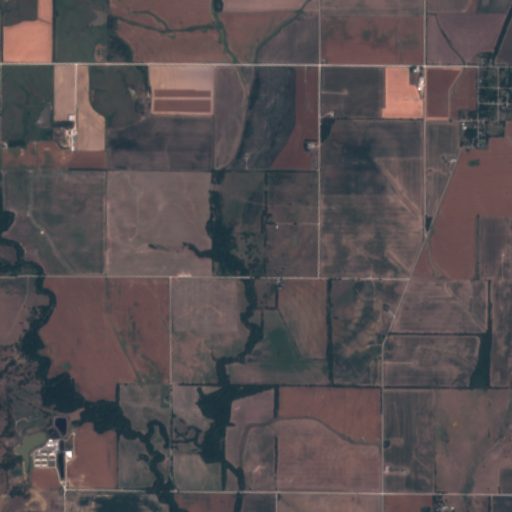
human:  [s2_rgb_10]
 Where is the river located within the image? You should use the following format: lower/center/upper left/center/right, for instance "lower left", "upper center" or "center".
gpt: The river is located in the upper of the image.
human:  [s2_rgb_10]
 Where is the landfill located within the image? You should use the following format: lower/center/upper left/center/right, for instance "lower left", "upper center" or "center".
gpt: There is no landfill in the image.